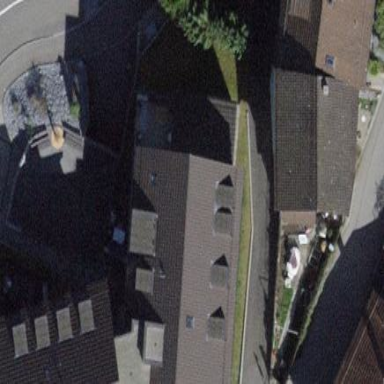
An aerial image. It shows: Building with tiled roof.